Question: In IIS7, If I want to create an application, I just right-click on a folder to do it:

If later on I want to convert it back to a regular folder (not an application), how can I do it?
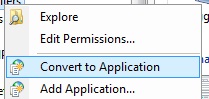
Answer: Right click on application folder and select remove. The application will be converted as regular folder.